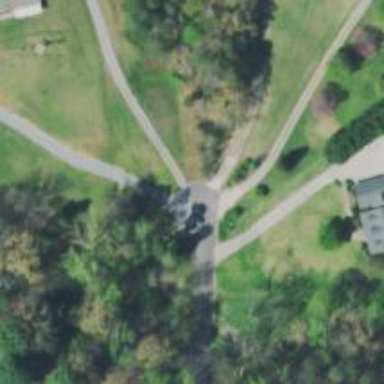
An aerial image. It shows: Turning circle on the road.